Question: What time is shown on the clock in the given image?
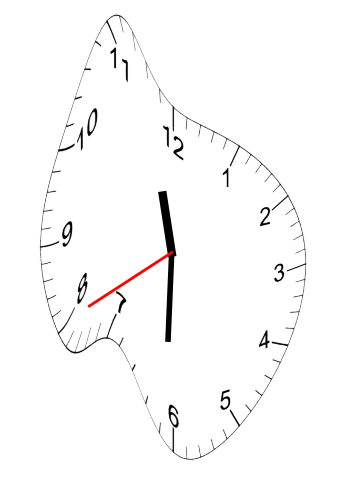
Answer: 11:30:40